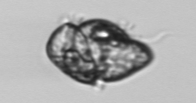
Label: Proterythropsis